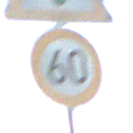
Verkehrszeichen: Geschwindigkeit60
Zusatzzeichen oben: Lichtzeichenanlage
Umgebung: Outdoor, Nature
Tageszeit: SunriseSunset
Wetter: Clear
Licht: Natural
Jahreszeit: NotSpecified
Kontrast: HighContrast